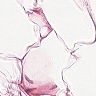
Metastatic tissue present: no